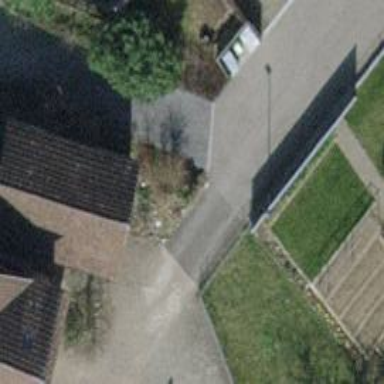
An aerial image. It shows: Smooth asphalt road in residential area.